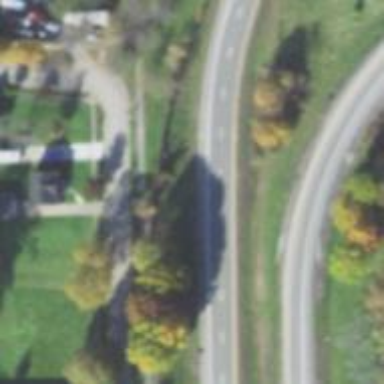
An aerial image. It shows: Asphalt road classified as primary highway with expressway characteristics.